Question: I have done this properly in the past but something on this new site I'm building is not properly kicking in.
My problem is that when the site is viewed in iPhone (5, which is what I have available to test) portrait mode, the font sizes are staying really small. They are not enlarging relative to the em sizes. It works properly when I squeeze my desktop browser (example below, left) but on the iPhone the type stays small.
Live site: <URL>
Live CSS: <URL>
I have my -webkit-text-size-adjust:100% in there too.
Any ideas what I'm doing wrong?

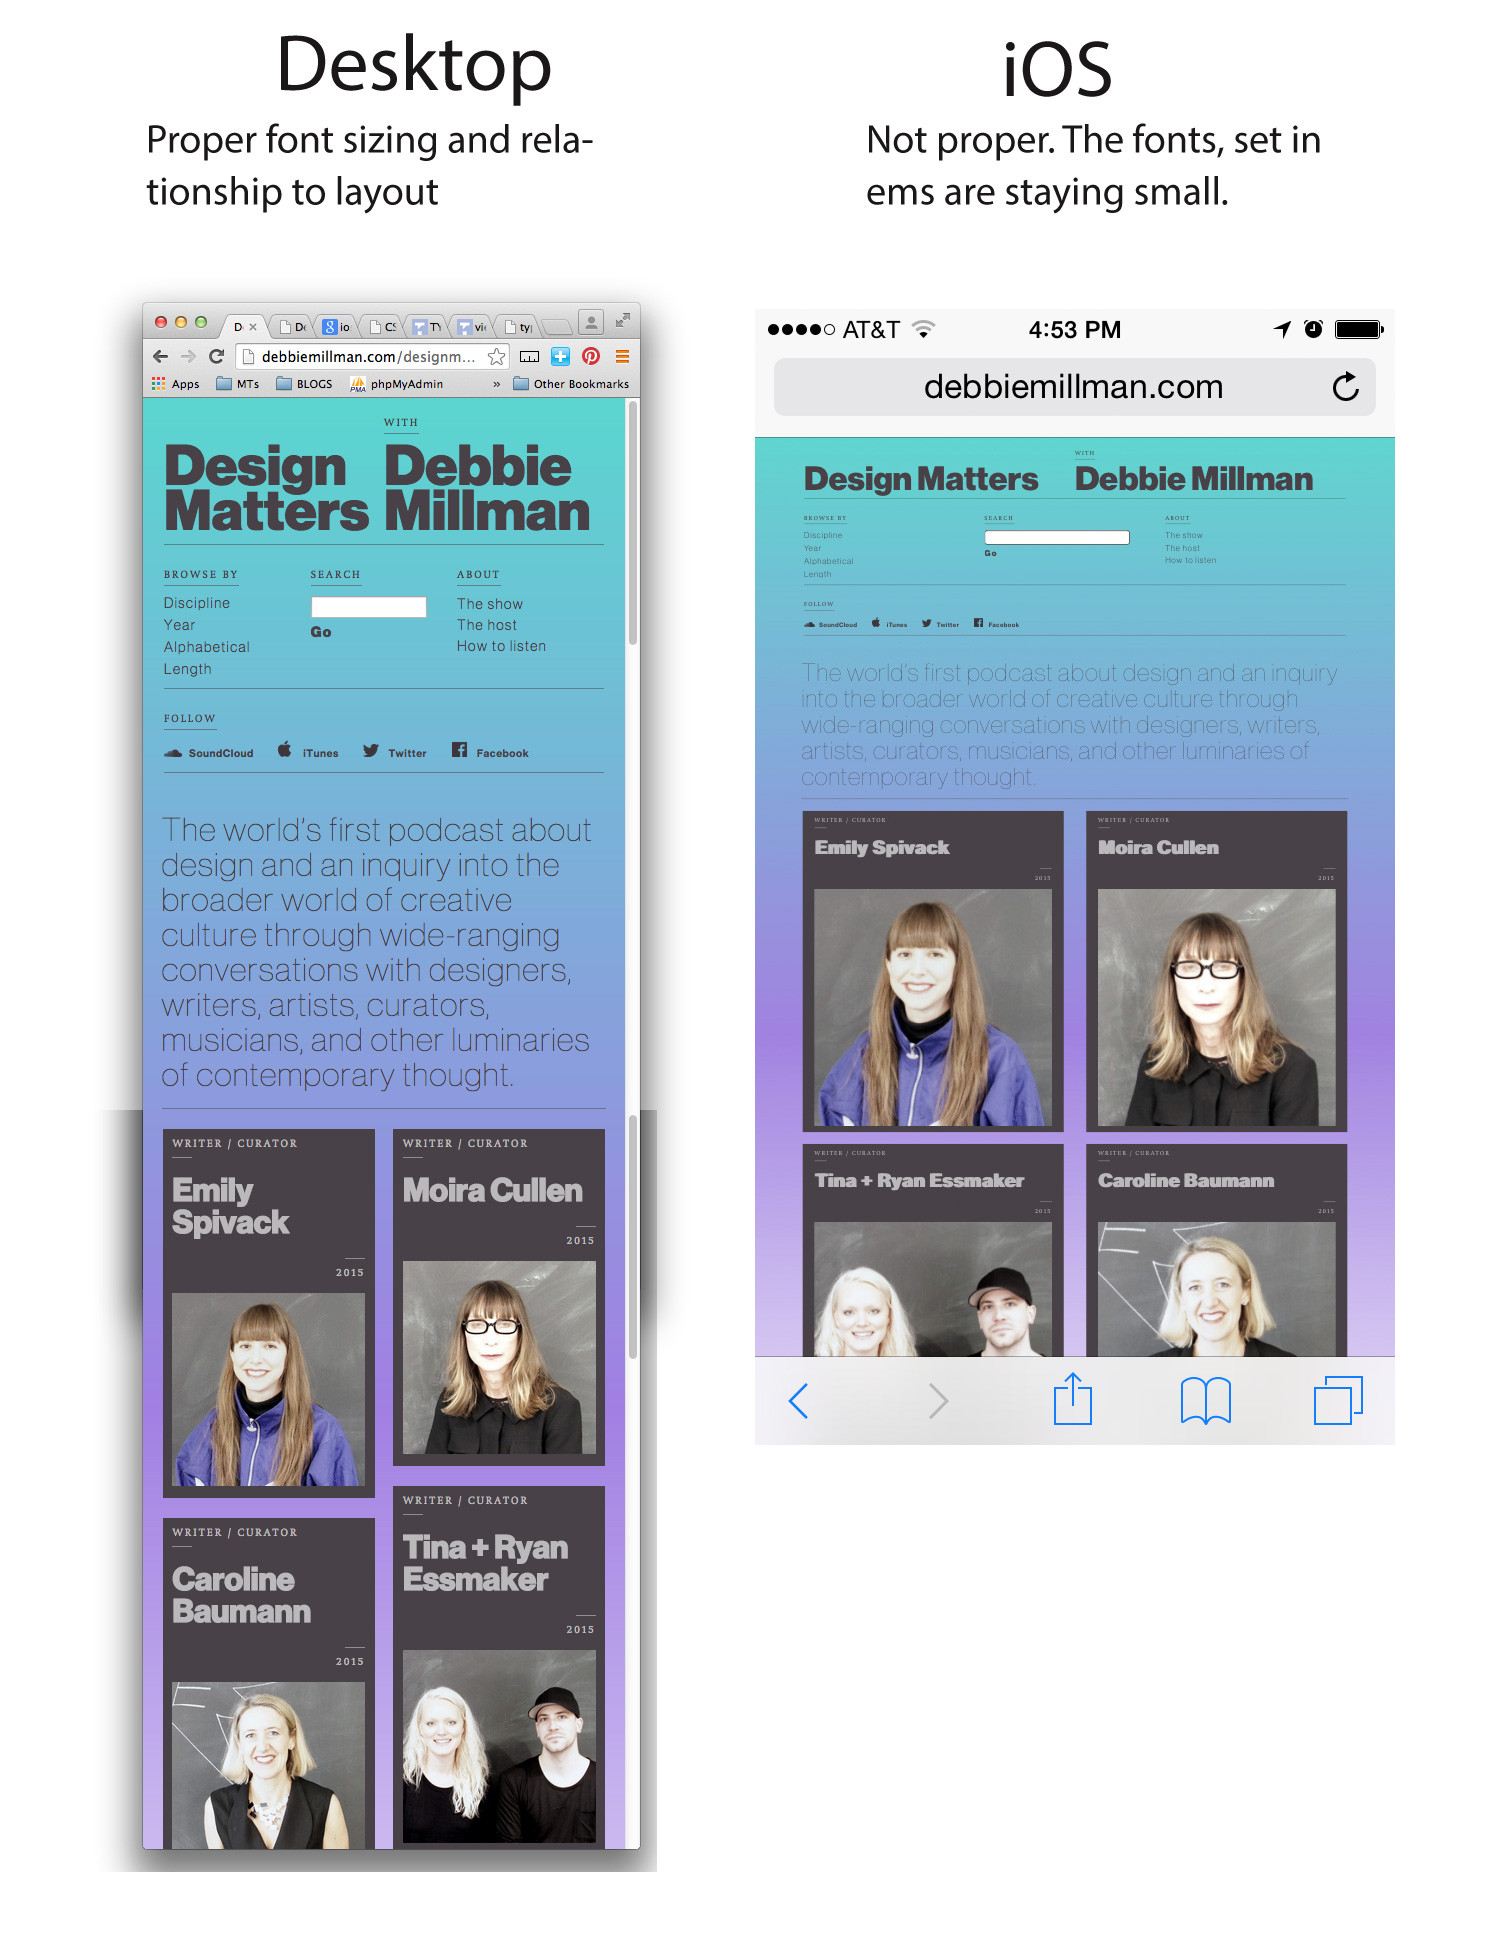
Answer: Try changing you viewport meta tag, which you currently have as '<meta name="viewport" content="width=1080" />' to the following:
'''
<meta name="viewport" content="width=device-width, initial-scale=1">
'''
I think that should correct the matter; it's the normal combination of settings to use with iPhones and others.